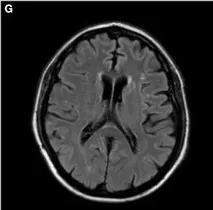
Shoot from Brain MRI of June 16: (F,G) show T2-FLAIR acquisition.
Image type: radiology (mri)